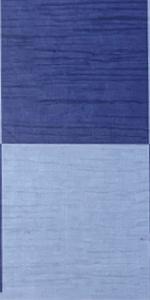
Label: Empty